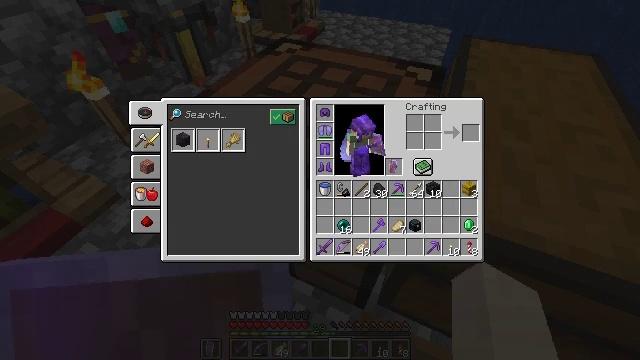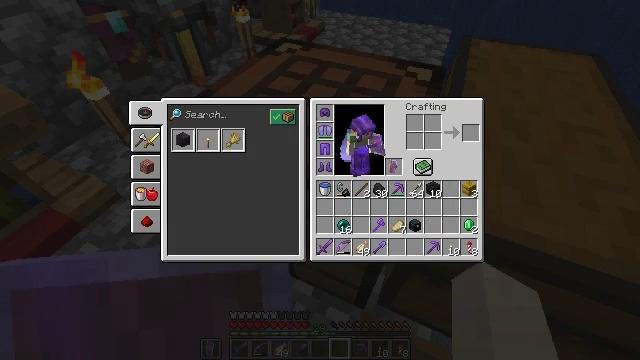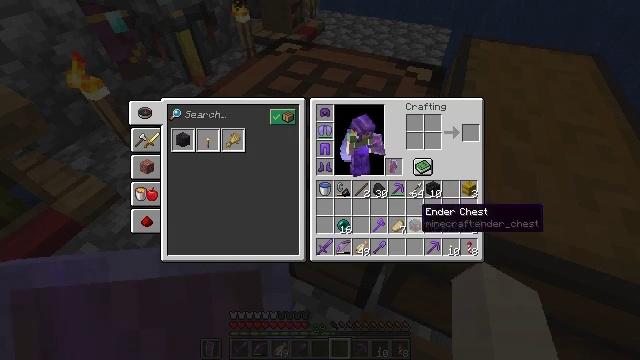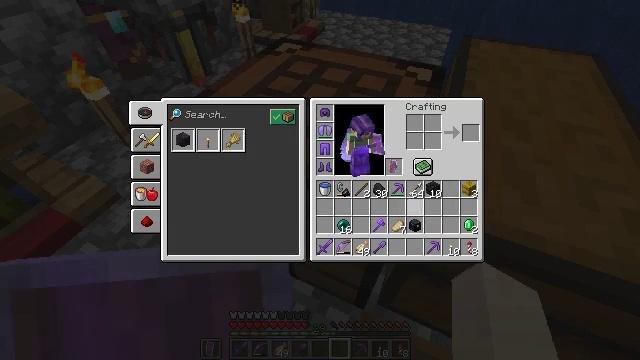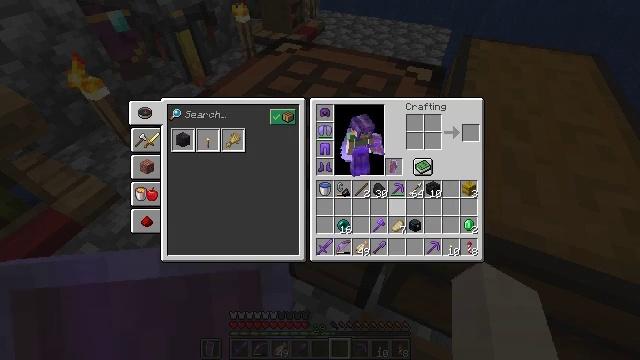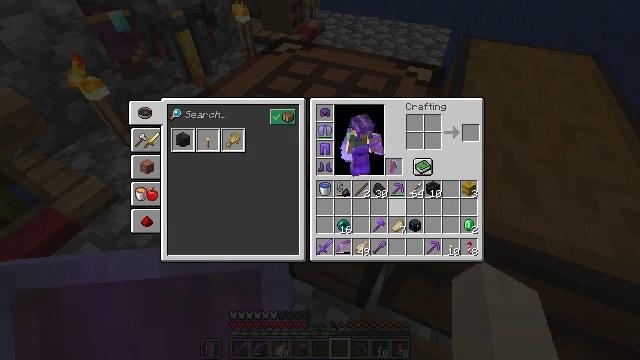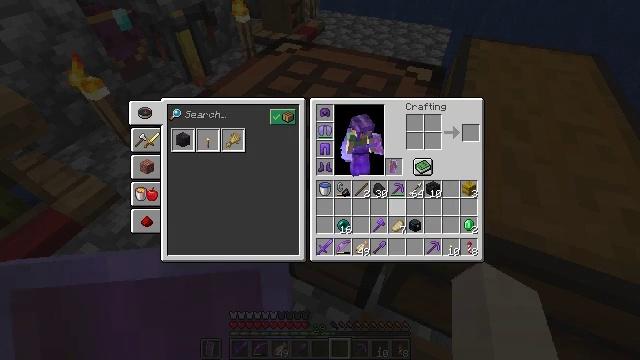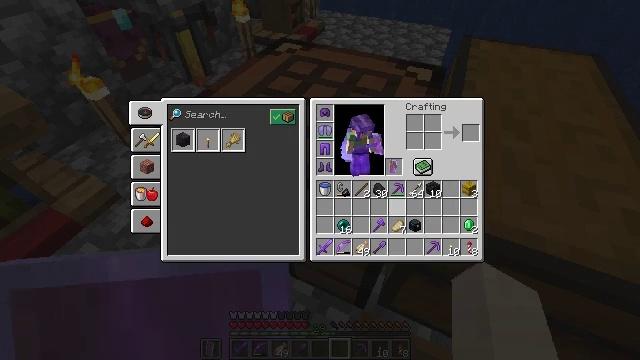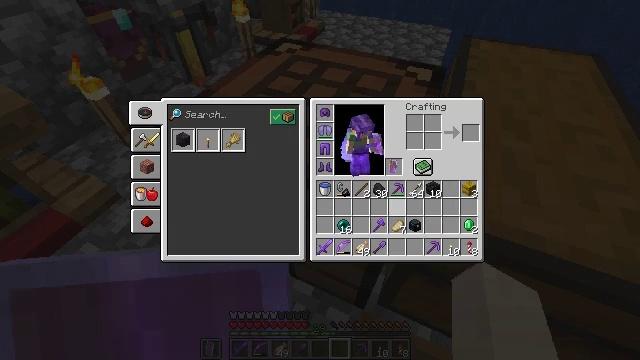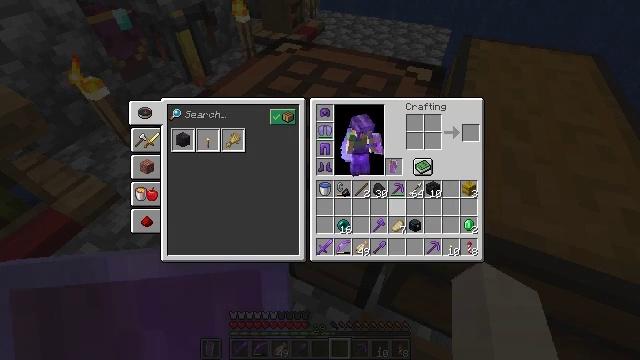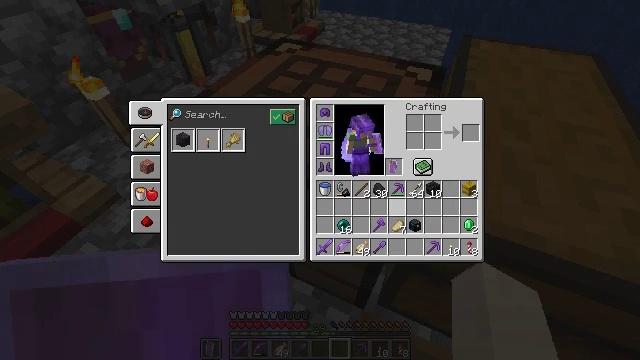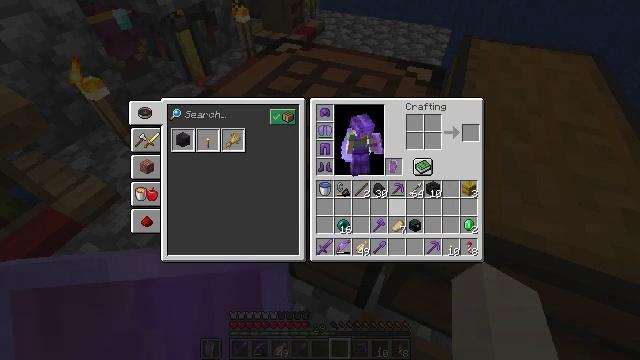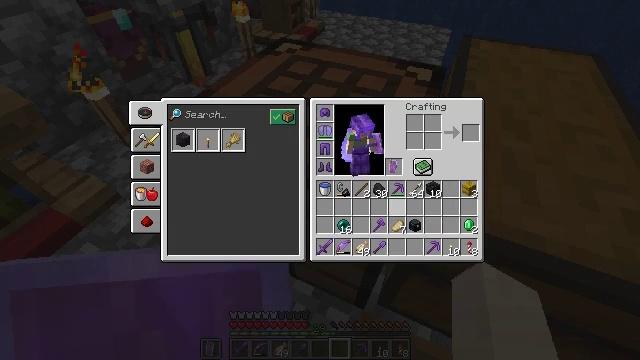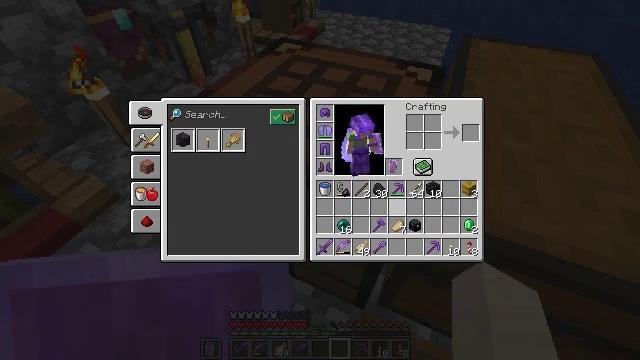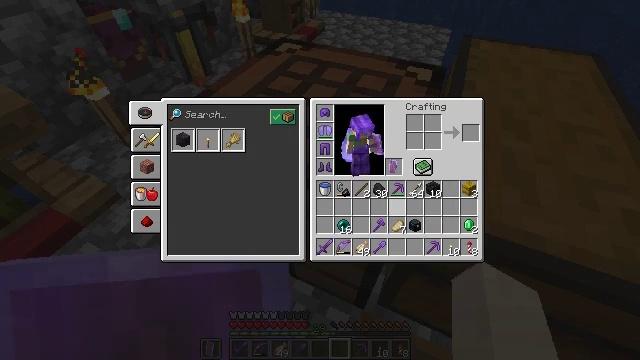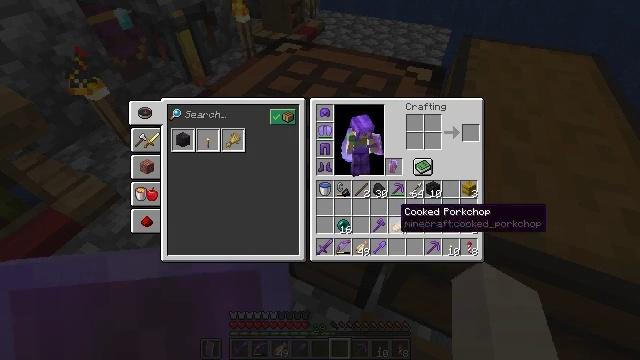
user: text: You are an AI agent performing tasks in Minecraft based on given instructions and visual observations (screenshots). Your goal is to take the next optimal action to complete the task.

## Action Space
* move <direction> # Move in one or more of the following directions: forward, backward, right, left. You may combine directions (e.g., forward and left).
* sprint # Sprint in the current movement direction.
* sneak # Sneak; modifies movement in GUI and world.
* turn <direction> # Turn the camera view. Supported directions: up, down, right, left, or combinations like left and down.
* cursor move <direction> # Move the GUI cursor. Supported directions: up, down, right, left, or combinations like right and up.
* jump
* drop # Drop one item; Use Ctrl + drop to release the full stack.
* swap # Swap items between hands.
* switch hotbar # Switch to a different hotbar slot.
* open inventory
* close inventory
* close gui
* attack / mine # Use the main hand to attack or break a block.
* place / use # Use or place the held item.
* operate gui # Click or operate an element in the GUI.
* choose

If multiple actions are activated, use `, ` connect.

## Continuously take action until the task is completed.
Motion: motion action
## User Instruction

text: Mine block crafting table.
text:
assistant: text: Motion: sneak
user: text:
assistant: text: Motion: sneak, turn left and up
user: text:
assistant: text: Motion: sneak, turn up
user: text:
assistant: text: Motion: sneak, turn up
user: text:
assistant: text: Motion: sneak
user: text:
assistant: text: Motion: sneak
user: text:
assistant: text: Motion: sneak
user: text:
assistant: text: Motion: sneak
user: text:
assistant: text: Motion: sneak
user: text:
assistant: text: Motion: sneak
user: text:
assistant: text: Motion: sneak
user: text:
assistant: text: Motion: sneak
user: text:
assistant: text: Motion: sneak, turn down
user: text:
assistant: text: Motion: sneak, turn down
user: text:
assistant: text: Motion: sneak
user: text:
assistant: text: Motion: sneak, turn left
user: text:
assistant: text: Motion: sneak
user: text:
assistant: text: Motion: sneak
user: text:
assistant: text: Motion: sneak
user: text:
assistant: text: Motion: sneak
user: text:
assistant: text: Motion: sneak, attack / mine
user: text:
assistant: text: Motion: sneak, attack / mine
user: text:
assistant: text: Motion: sneak
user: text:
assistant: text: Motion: no_op
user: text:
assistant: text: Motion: no_op
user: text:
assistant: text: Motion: no_op
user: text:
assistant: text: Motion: no_op
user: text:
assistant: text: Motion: no_op
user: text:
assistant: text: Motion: no_op
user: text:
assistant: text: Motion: no_op